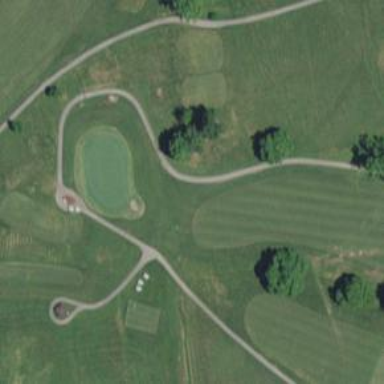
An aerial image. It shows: Path designed for golf carts.